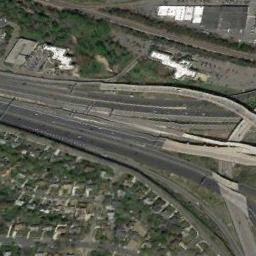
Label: overpass